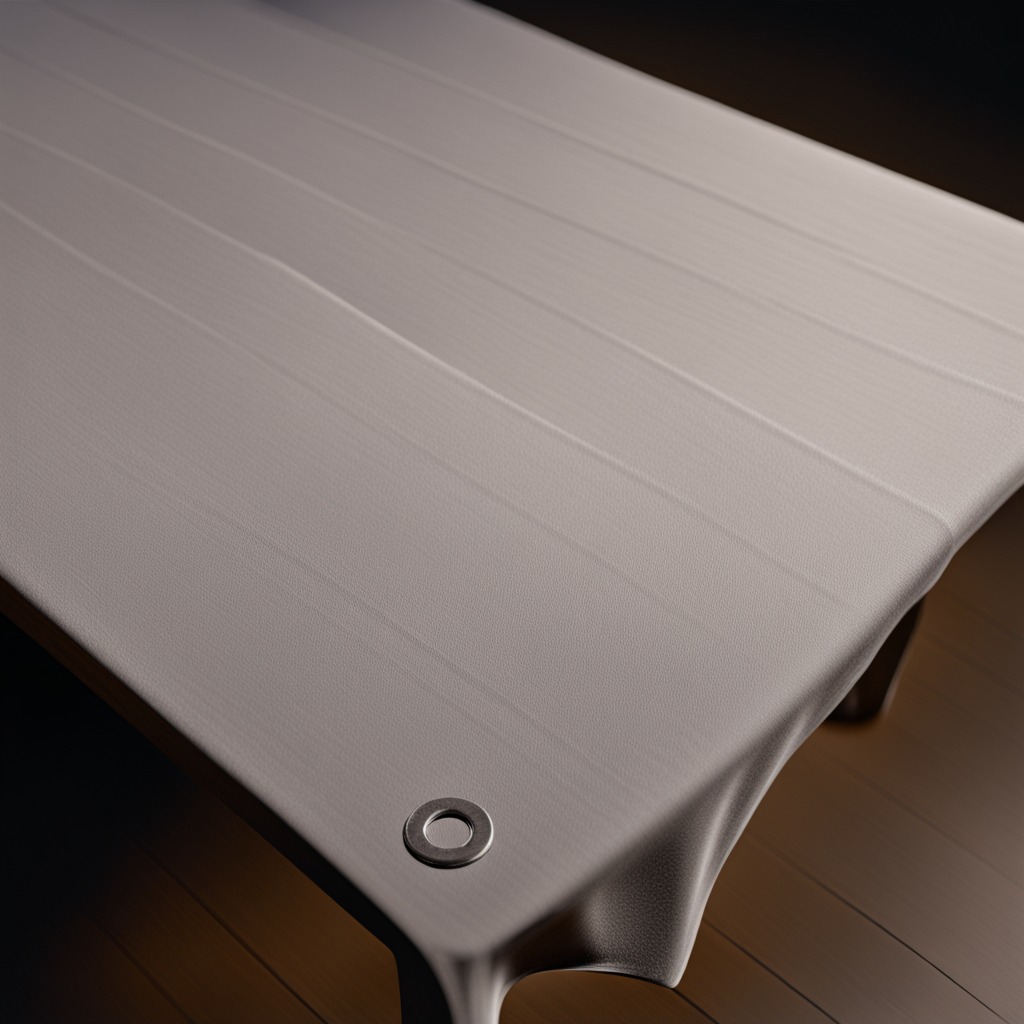
A flat metal washer is lying on a wooden table inside a workshop at night dim ambient light soft shadows worn but beneath the cloth.